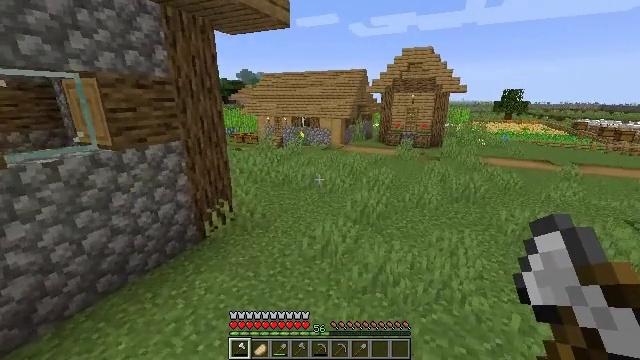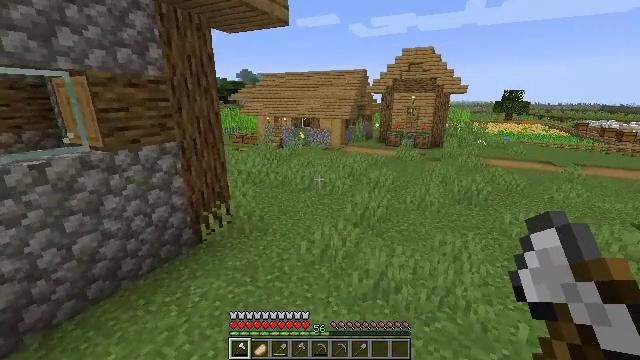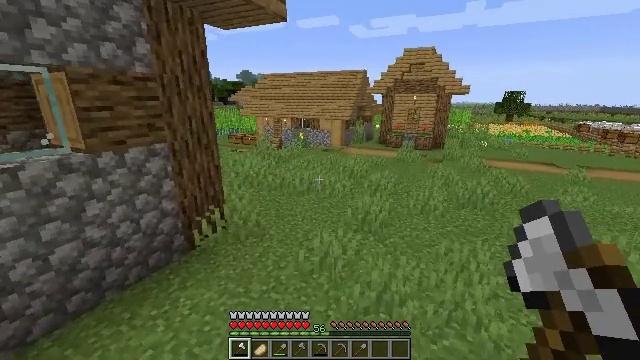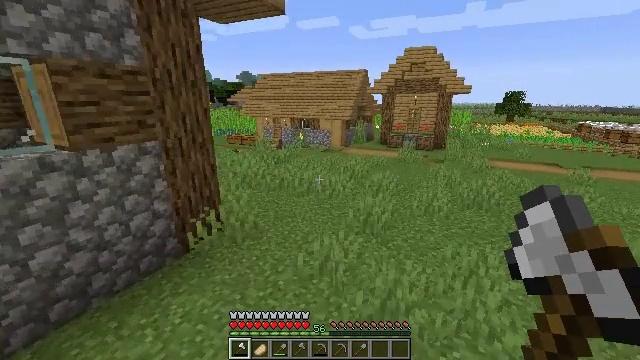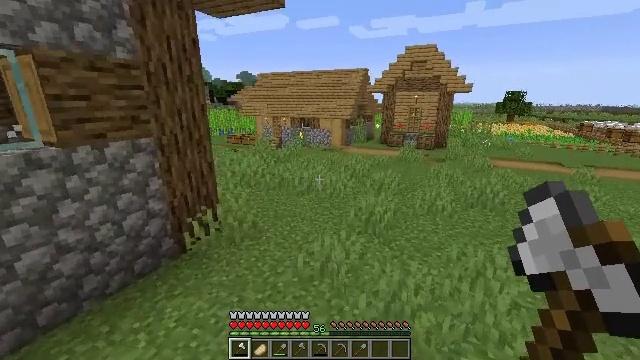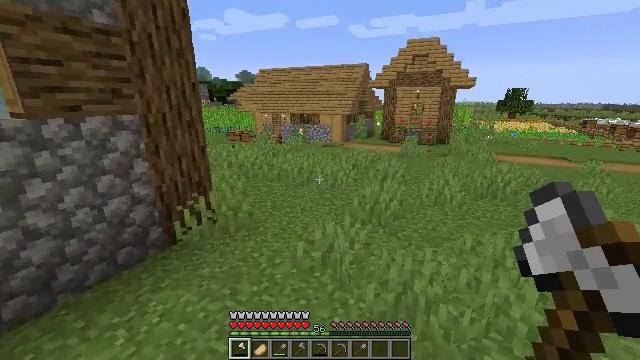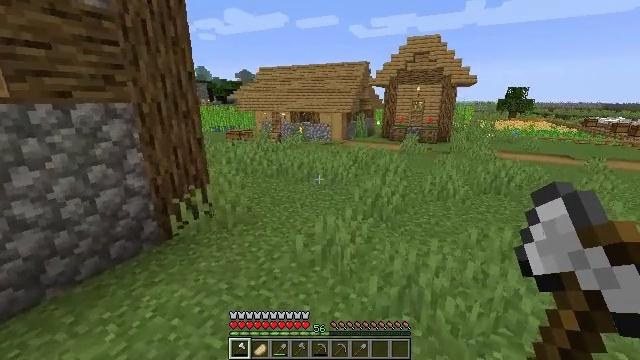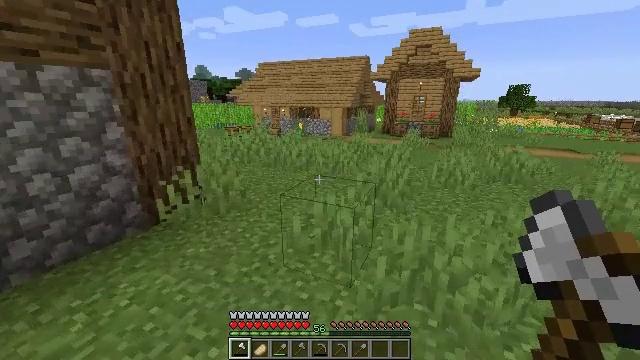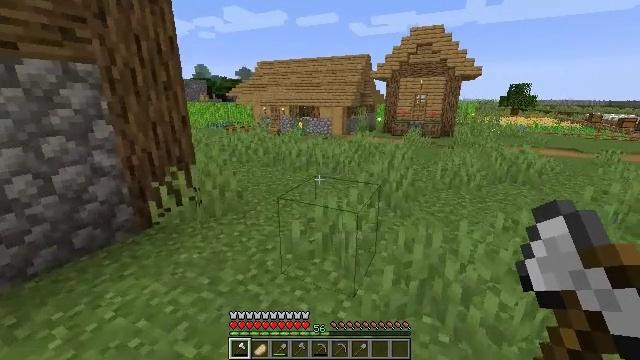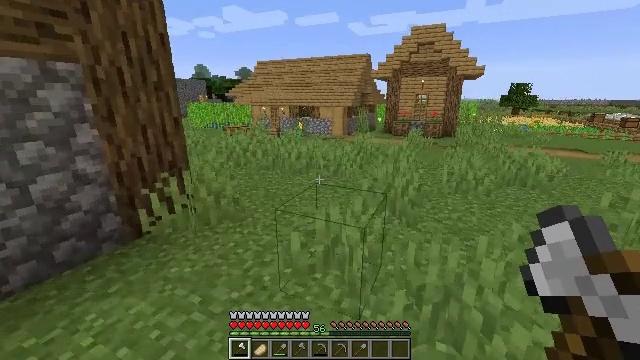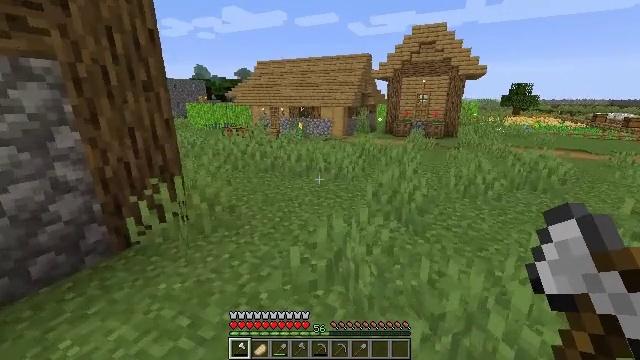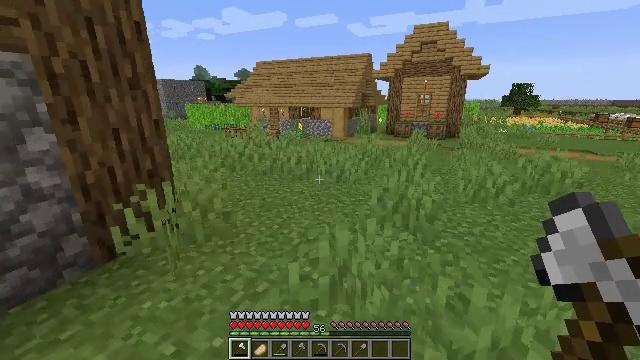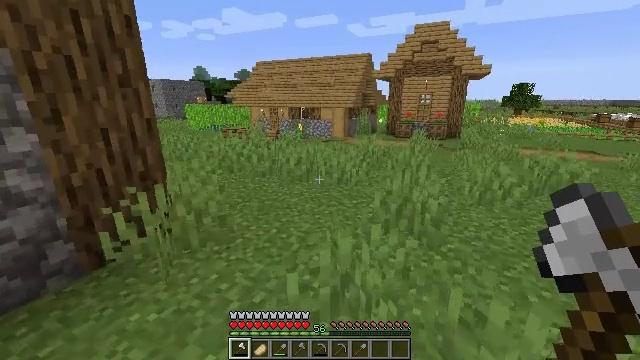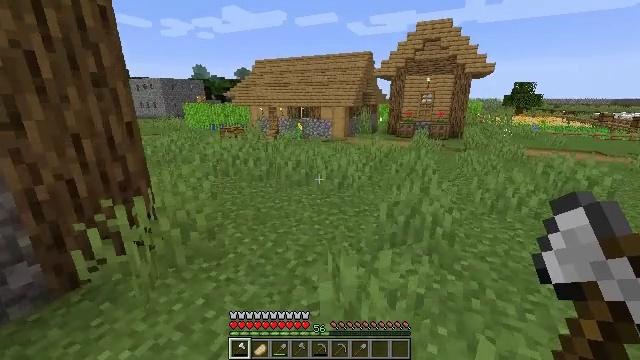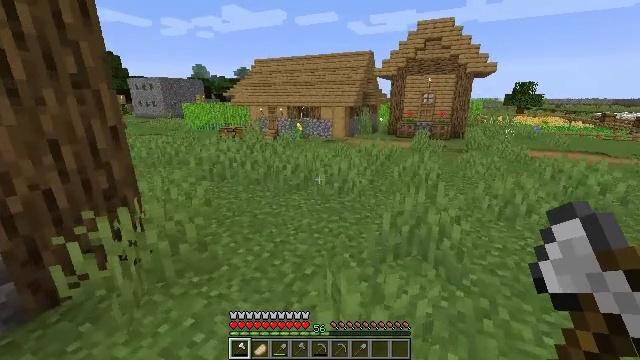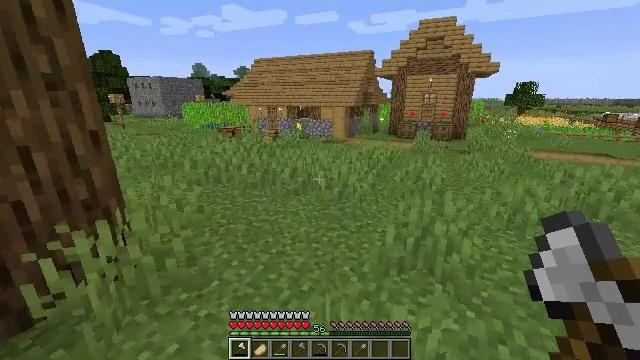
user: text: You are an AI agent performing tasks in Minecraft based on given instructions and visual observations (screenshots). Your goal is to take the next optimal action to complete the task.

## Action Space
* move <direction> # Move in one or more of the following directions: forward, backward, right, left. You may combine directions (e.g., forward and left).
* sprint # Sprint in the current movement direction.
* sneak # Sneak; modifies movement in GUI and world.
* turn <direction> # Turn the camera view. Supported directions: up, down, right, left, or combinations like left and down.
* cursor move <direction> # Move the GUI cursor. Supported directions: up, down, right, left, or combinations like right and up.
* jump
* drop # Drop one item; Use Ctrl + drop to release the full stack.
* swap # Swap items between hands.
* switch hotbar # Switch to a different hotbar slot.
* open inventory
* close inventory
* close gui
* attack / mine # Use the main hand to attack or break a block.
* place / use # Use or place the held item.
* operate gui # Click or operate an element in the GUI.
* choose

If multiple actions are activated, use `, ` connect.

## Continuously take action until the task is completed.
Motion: motion action
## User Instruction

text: Attack the clay block to obtain it.
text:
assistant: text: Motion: move forward
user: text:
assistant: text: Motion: move forward
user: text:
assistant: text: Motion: move forward
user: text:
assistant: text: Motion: move forward
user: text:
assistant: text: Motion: move forward
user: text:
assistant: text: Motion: move forward
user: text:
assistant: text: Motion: move forward
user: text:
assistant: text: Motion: move forward
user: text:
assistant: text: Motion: move forward
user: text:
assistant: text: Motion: move forward
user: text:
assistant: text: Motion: move forward
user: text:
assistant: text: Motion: move forward
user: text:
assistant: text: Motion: move forward
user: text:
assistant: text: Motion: move forward
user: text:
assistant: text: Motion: move forward
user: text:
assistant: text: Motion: move forward
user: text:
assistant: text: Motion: move forward
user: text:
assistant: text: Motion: move forward
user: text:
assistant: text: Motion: move forward and move right
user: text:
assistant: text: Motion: move forward and move right
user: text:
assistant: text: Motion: move forward and move right
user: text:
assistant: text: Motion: move forward and move right
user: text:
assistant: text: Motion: move forward and move right
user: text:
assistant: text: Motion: move forward and move right
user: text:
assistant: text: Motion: move forward and move right
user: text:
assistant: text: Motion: move forward and move right
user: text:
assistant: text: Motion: move forward and move right
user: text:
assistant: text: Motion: move forward and move right
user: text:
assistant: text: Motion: move forward and move right
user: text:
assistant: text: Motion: move forward and move right